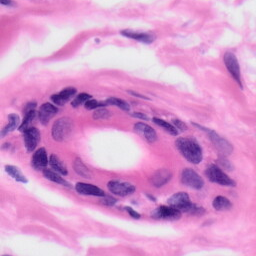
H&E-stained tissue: Skin